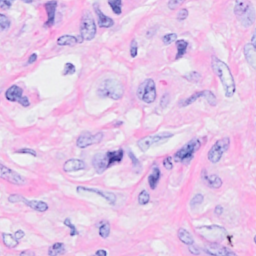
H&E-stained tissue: Breast